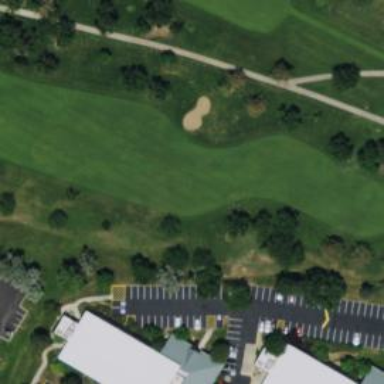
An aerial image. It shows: Grassy area designated as golf fairway.